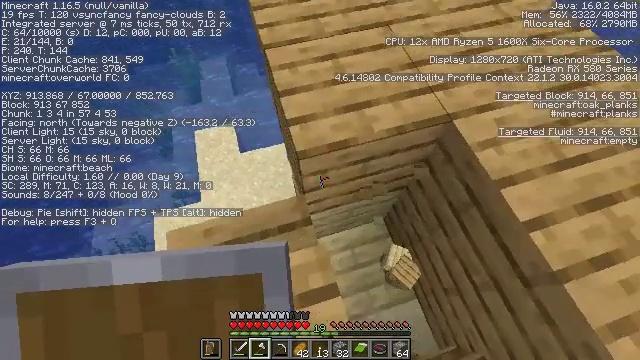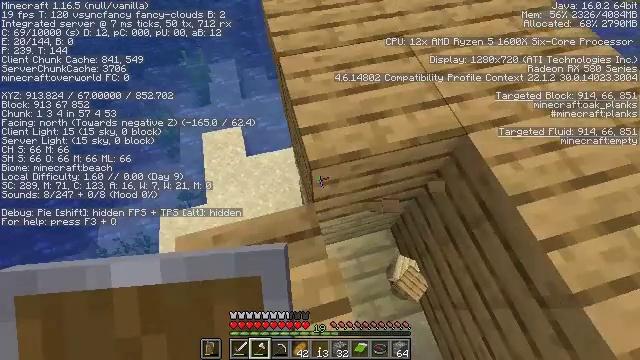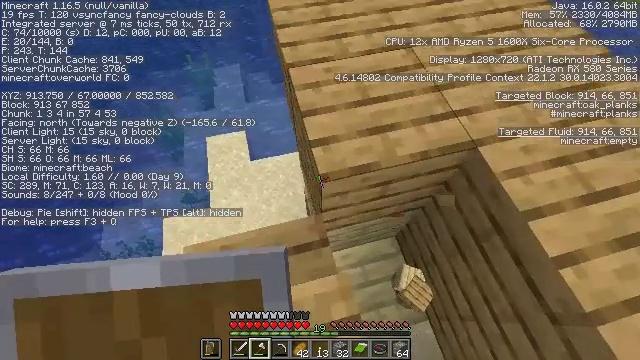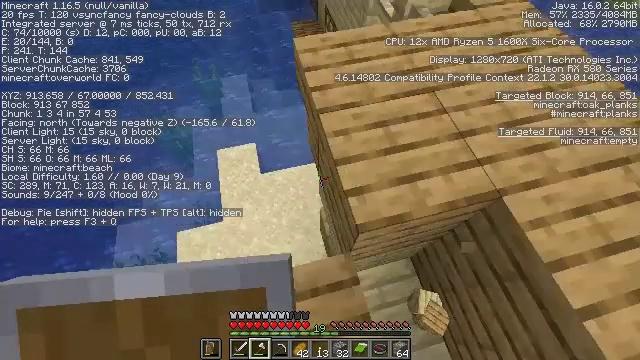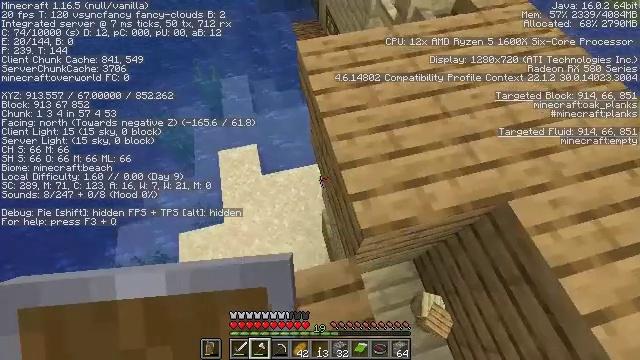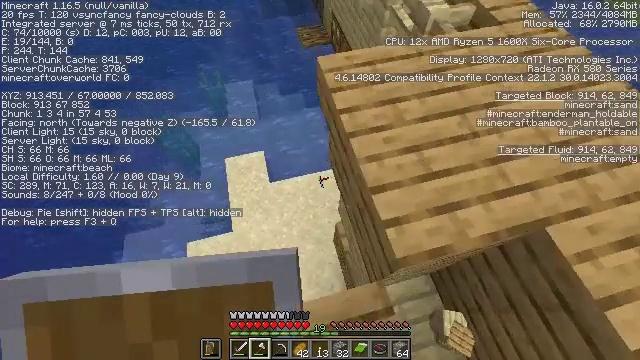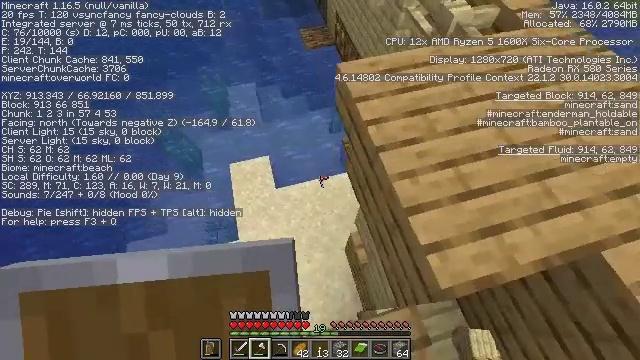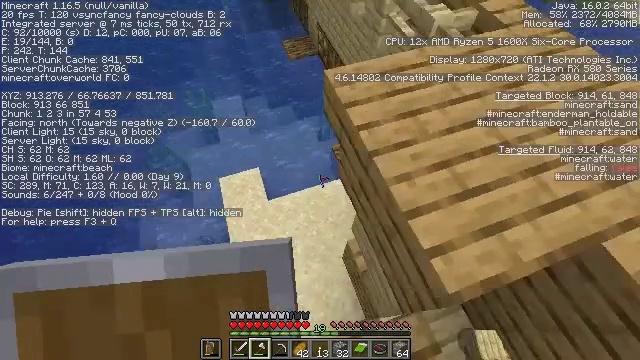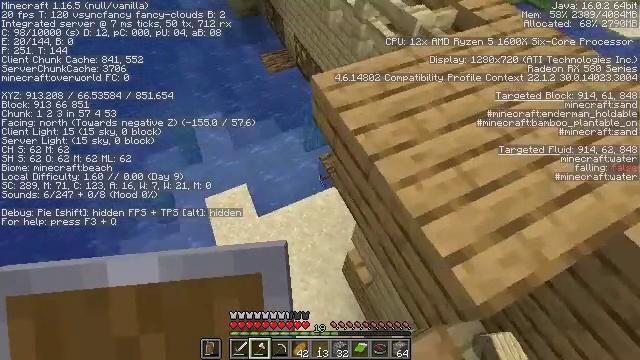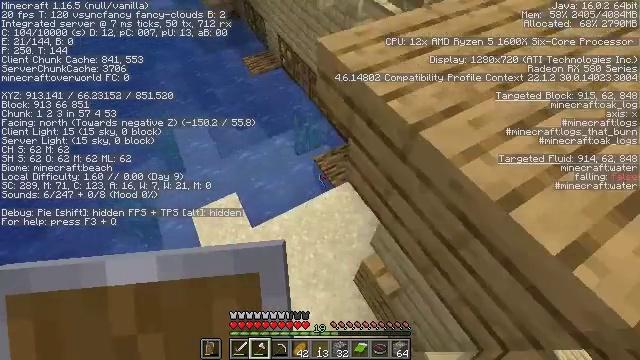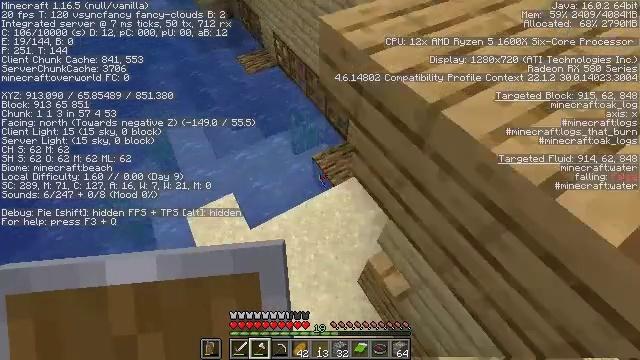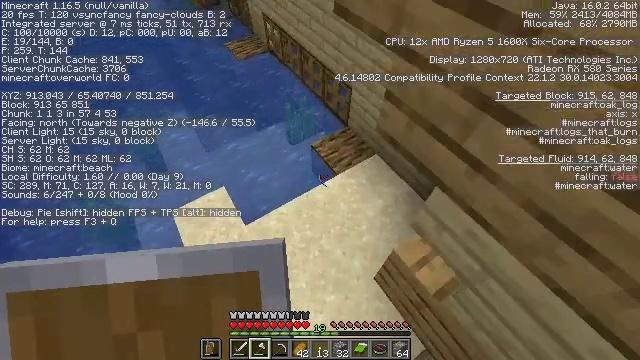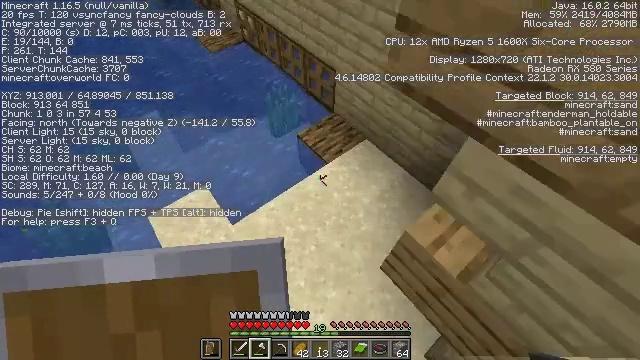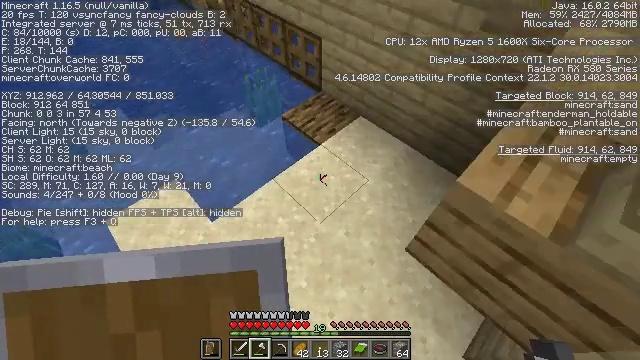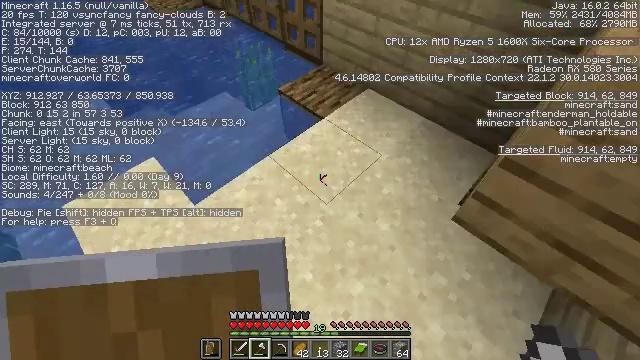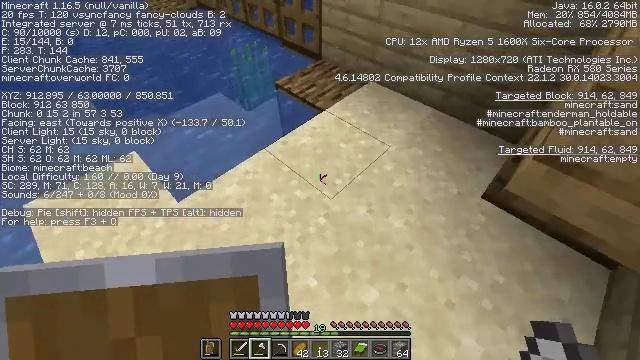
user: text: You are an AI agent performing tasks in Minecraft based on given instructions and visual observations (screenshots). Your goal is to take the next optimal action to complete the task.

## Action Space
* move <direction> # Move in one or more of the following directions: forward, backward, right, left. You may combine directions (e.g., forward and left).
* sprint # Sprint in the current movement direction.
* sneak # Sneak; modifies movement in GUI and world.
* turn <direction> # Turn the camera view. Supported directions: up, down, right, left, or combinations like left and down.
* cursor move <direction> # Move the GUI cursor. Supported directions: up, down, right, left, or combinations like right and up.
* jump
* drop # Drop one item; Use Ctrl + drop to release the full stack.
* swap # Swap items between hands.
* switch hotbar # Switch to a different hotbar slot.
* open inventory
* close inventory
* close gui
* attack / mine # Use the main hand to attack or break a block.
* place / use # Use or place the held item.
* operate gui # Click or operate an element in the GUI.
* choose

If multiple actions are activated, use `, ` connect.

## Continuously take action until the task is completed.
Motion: motion action
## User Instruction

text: Remove birch planks to collect them.
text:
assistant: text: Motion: move forward and move left, turn left
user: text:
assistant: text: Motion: move forward and move left
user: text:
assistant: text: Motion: move forward and move left
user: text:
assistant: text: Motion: move forward and move left
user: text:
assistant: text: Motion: move forward and move left
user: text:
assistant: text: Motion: move forward and move left
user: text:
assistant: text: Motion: move forward and move left, turn right and up
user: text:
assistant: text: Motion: move forward and move left, turn right and up
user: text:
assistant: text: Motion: move forward and move left, turn right and up
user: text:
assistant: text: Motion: move forward, turn right
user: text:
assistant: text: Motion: turn right
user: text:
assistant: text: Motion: turn right
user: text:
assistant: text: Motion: turn right and up
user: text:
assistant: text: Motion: turn right and up
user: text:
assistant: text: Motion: turn up
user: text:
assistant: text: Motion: turn right and up
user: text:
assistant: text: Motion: turn right and up
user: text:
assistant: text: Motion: turn up
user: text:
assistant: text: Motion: turn left and up
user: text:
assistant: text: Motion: no_op
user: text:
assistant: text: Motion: no_op
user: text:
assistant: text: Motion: turn left and up
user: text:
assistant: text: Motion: turn left and up
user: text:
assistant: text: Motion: turn left
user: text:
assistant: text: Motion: turn left
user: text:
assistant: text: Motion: turn left
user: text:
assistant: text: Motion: turn left
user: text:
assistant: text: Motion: turn left
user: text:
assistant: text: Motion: turn left
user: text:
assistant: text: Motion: no_op